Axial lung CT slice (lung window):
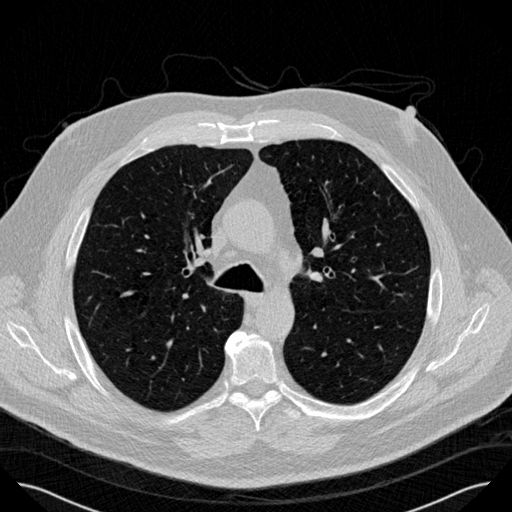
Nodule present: no